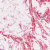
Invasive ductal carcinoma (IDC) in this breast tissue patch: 0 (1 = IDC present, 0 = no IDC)